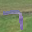
Label: 7